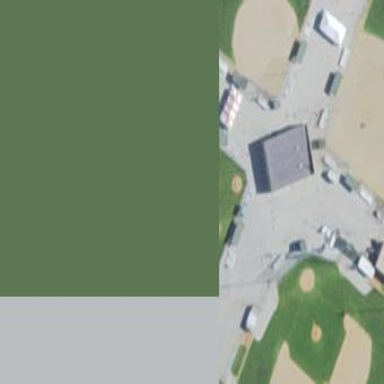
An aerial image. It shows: Baseball/softball pitch for leisure sports.